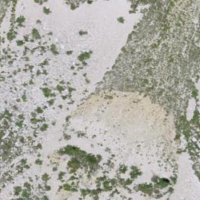
EUNIS habitat code: 31
Species observed at this site:
Gentianella campestris